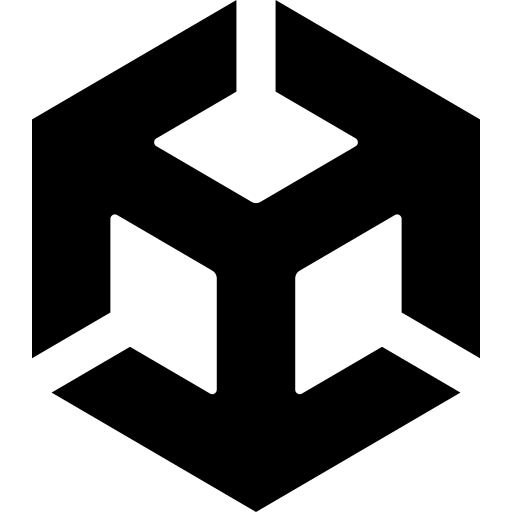
Tags: icon, FontAwesome, fa-icon, brand, unity